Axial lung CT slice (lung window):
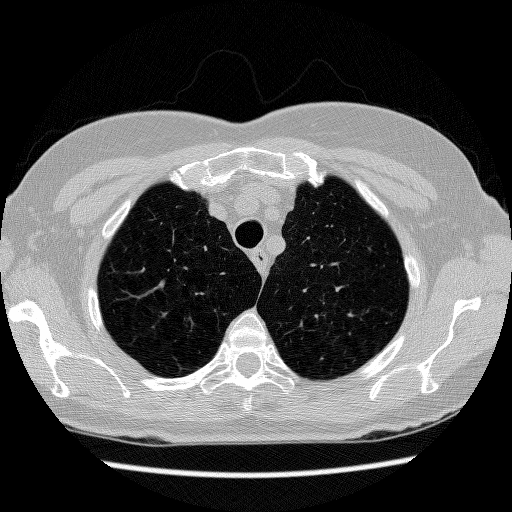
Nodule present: no